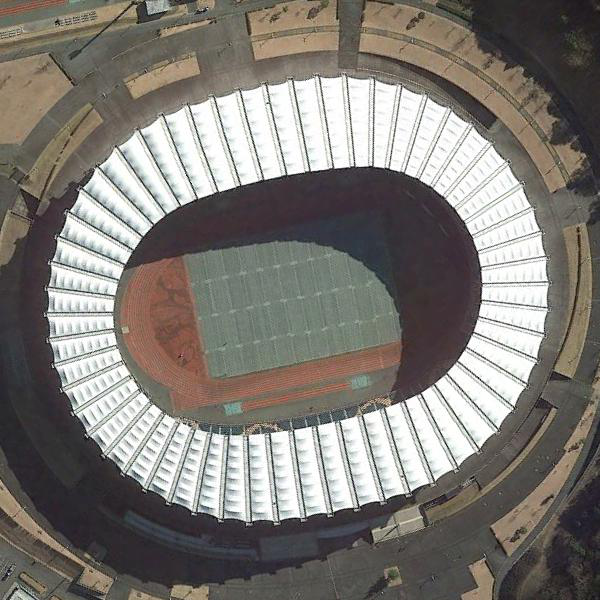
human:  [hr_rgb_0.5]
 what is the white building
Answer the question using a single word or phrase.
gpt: stadium